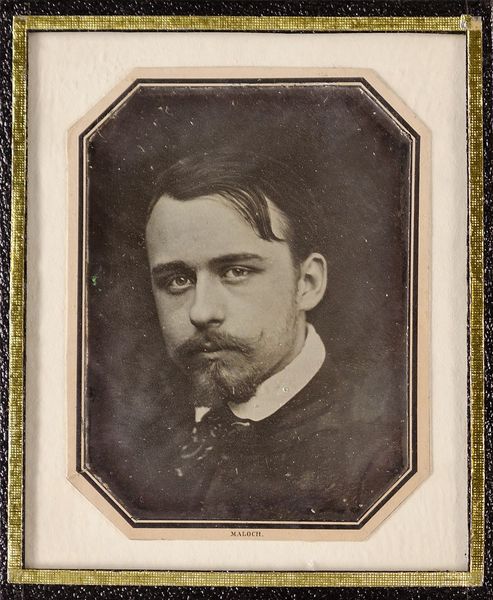
Titel: Hippolyt Pinkas
Künstler: Jan Maloch
Standort: Hamburg
Institution: Museum für Kunst und Gewerbe Hamburg
Schlagwörter: mann, bart, person, maler, foto, fotografie, photographie, photo, halbprofil, lichtbild, daguerreotypie, historische, bildwerke, angewandte und bildende kunst, hessische systematik, künstler, persönlichkeit, porträtfotografie, porträtphotographie